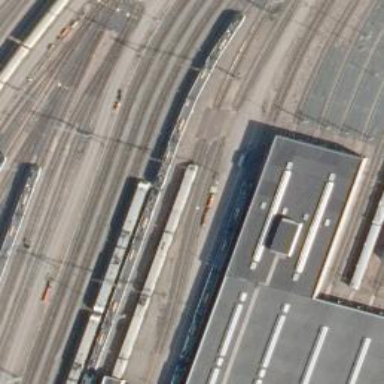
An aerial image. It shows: Rail yard with electrified contact lines for the trains.